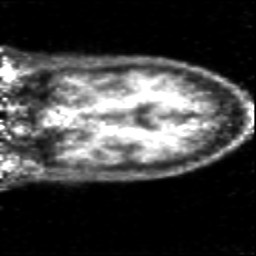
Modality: PET
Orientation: coronal
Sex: male
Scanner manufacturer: siemens